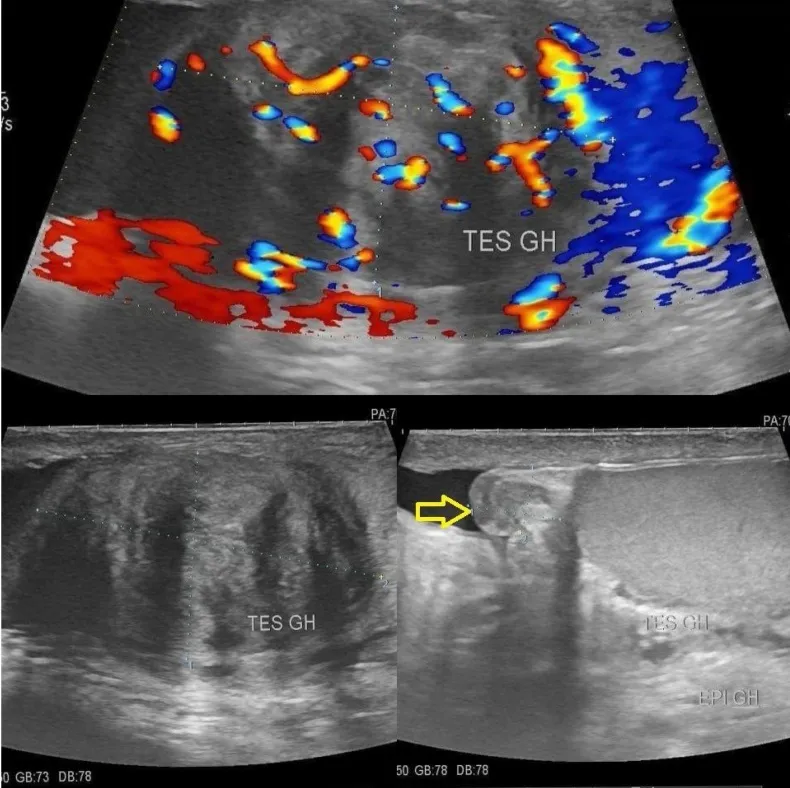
Ultrasound of the left testicle revealing a well circumscribed mass measuring 35 x 20 mm located in the upper pole.
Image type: radiology (ultrasound)